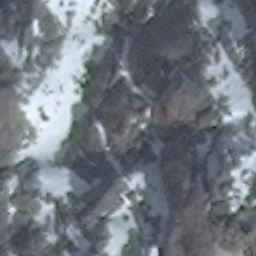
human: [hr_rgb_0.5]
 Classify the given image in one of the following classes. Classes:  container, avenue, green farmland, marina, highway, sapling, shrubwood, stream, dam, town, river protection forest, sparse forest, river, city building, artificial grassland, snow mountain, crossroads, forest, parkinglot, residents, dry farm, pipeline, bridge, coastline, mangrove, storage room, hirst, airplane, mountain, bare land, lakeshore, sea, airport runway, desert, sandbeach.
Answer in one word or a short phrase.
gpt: snow mountain